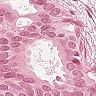
Metastatic tissue present: yes